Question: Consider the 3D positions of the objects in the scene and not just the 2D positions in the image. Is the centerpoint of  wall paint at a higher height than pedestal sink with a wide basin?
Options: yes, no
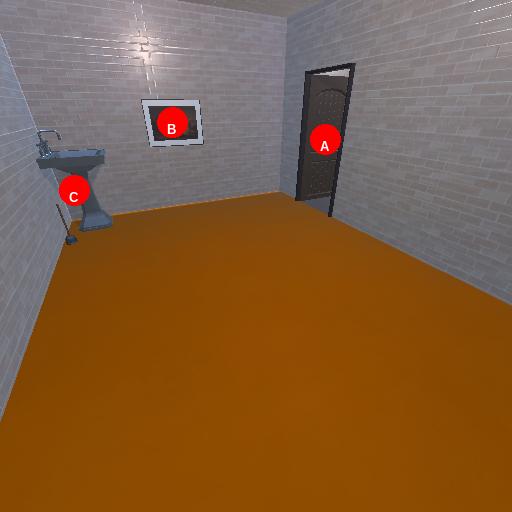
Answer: yes